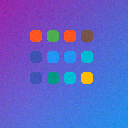
Screen state: on